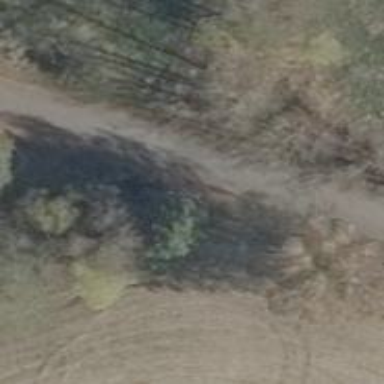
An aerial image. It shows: Unclassified road with bridge.